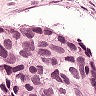
Metastatic tissue present: yes